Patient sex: M
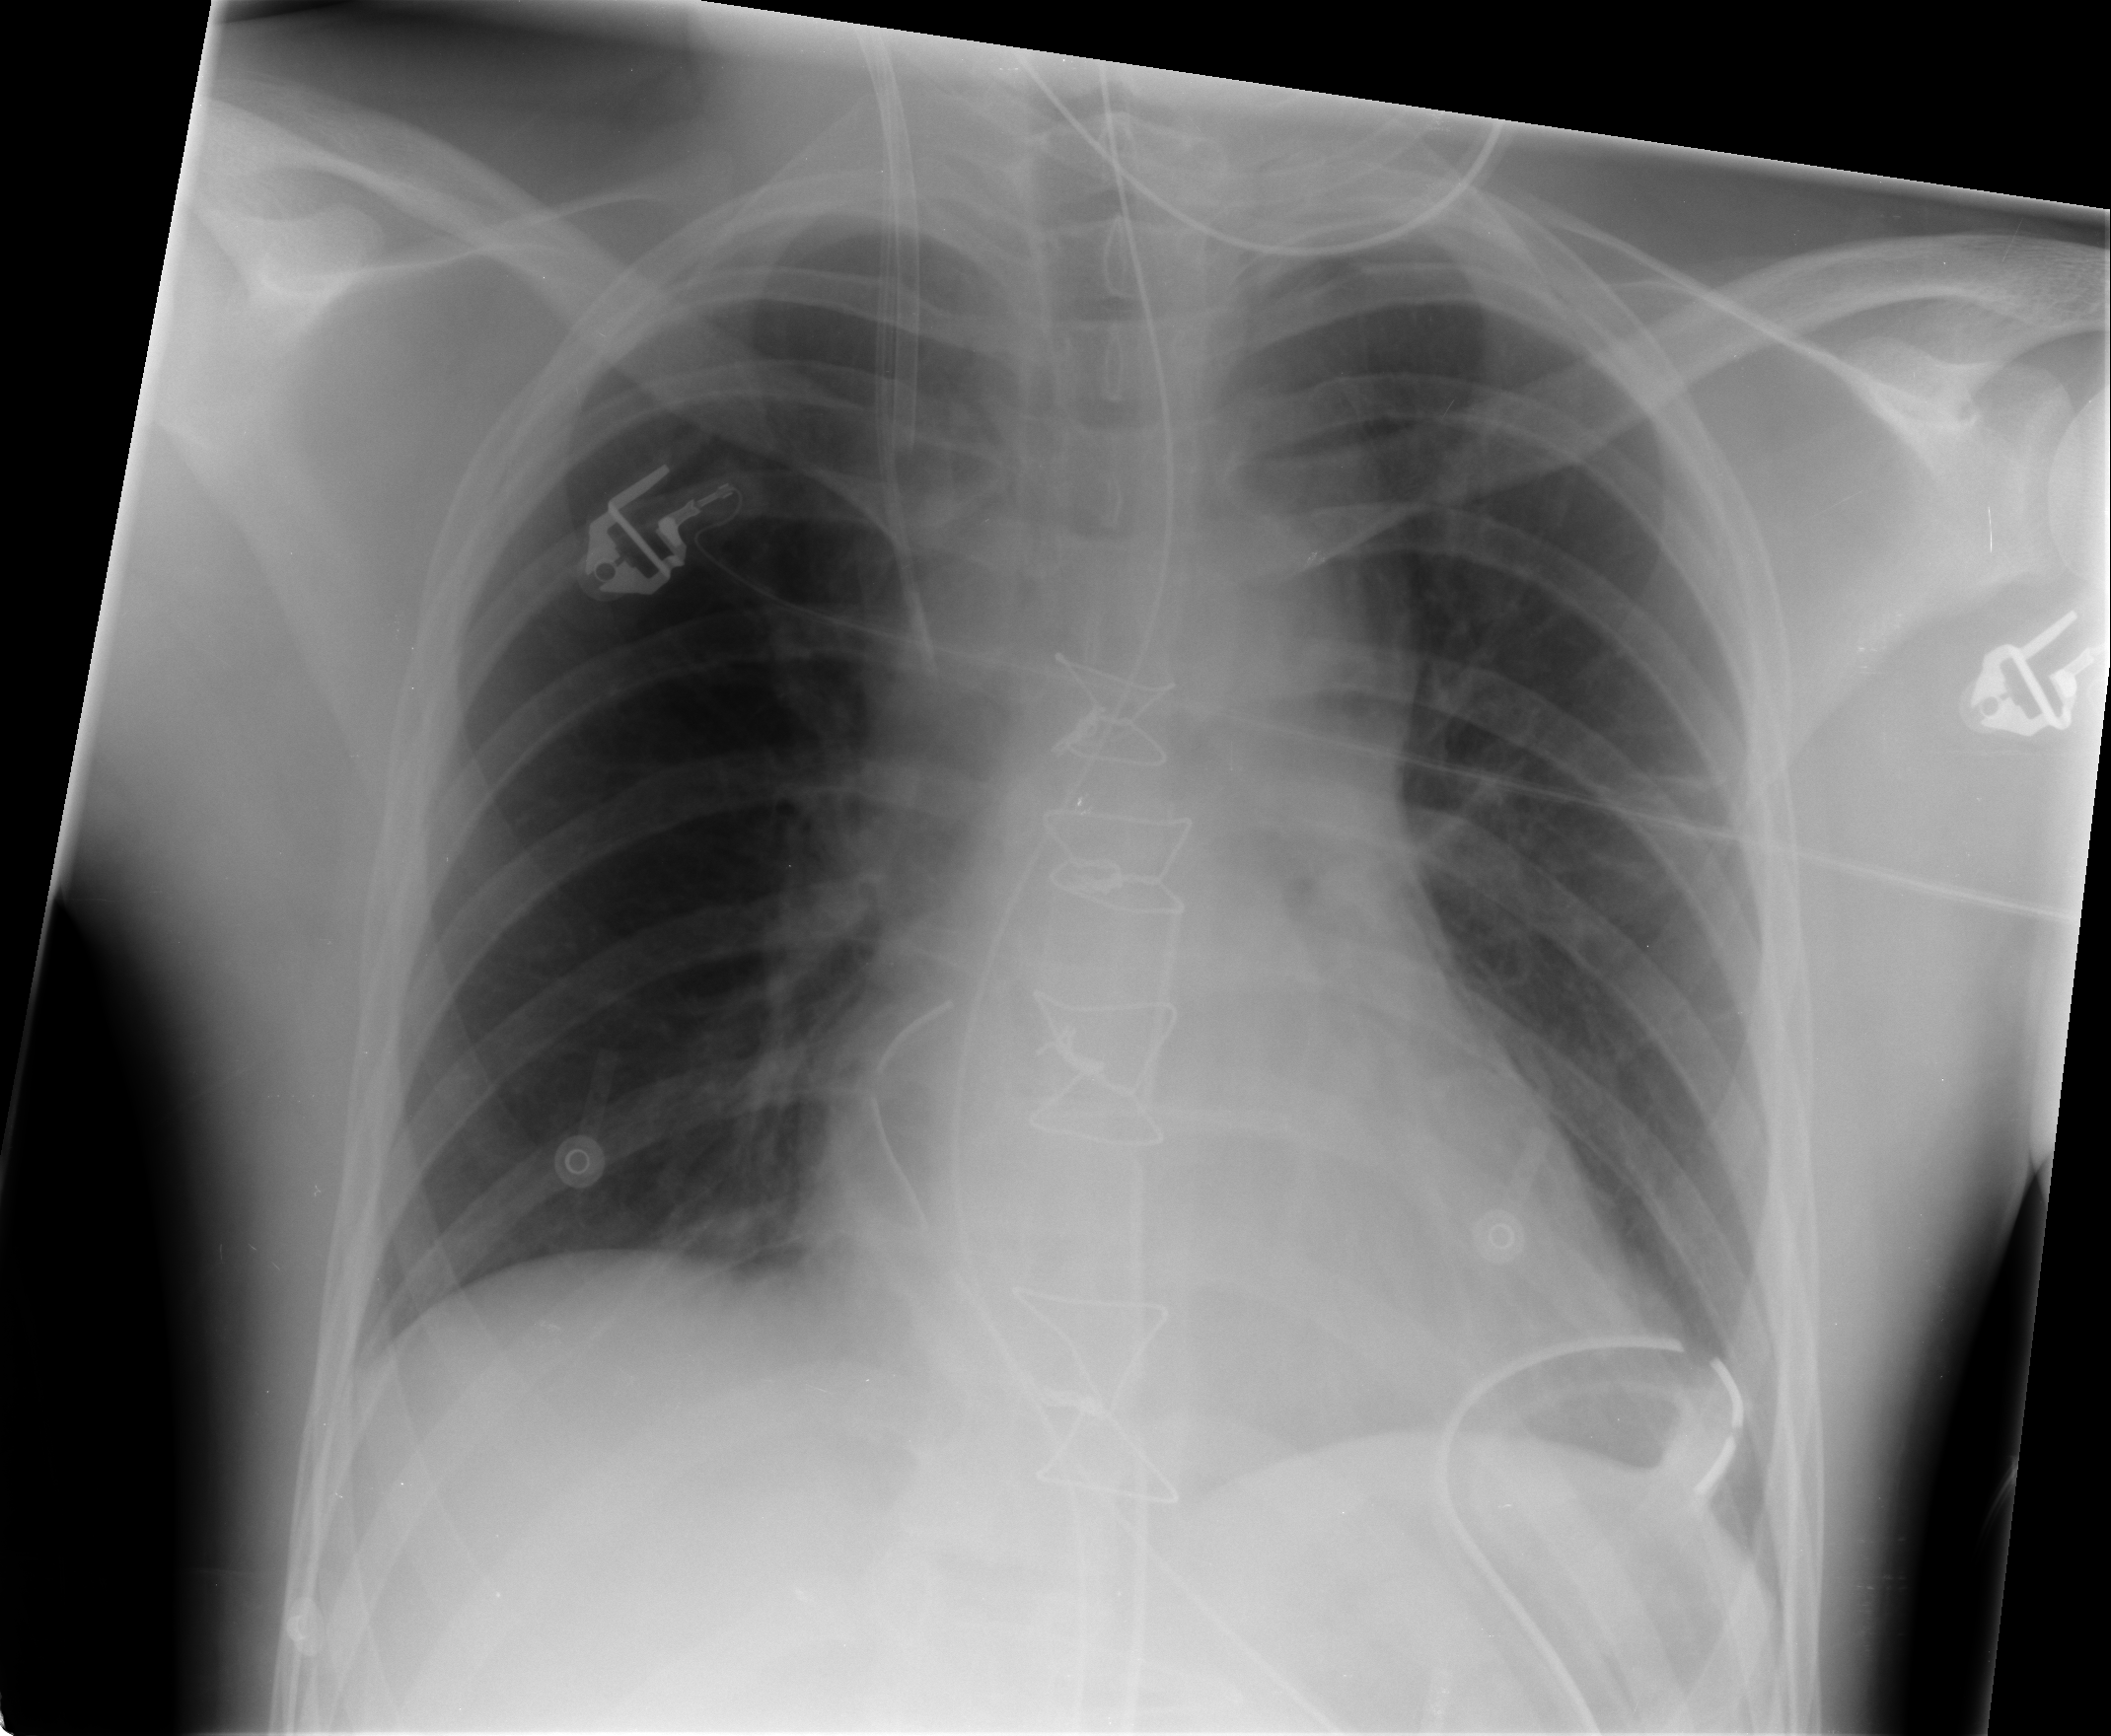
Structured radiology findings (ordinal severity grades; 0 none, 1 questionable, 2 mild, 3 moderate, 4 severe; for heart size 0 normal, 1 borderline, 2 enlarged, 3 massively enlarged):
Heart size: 1
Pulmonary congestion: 0
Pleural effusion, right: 0
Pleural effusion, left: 0
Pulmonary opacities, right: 0
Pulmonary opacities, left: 0
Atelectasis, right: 0
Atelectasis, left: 2